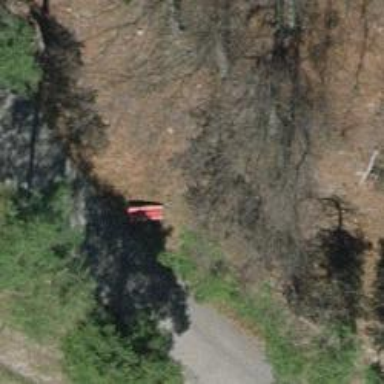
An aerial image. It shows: Red bench.